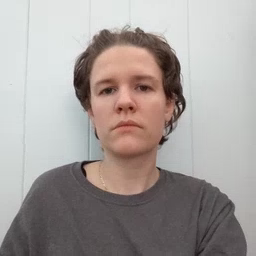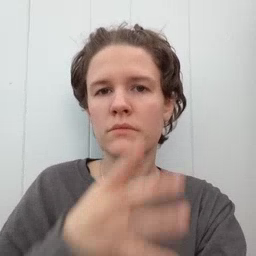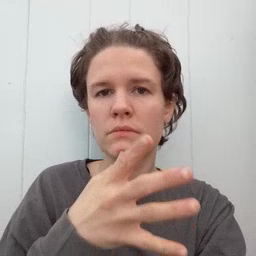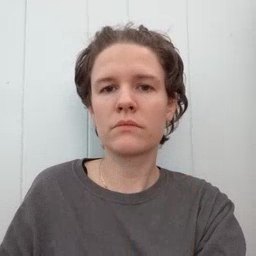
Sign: mom